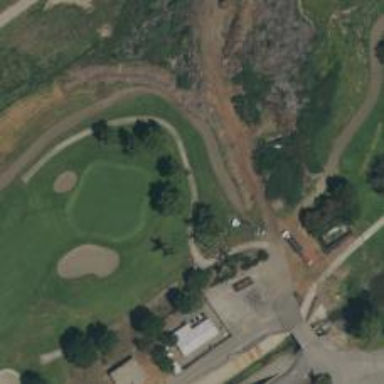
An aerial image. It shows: Service road designated as golf cart path.